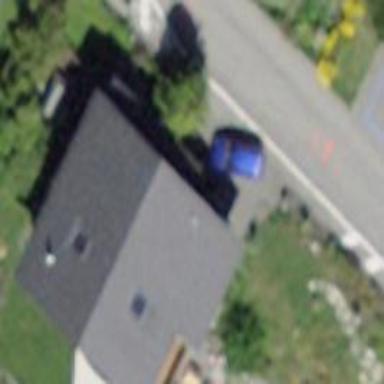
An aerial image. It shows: Simple house.